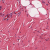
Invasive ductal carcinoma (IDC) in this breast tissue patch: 0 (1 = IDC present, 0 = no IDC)